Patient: sex F, age 34
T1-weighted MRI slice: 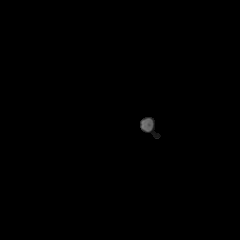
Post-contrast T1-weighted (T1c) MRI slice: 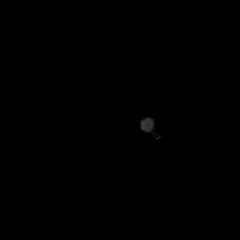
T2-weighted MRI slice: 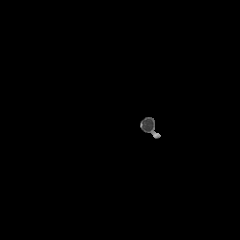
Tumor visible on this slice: no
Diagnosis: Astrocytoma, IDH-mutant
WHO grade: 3